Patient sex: F
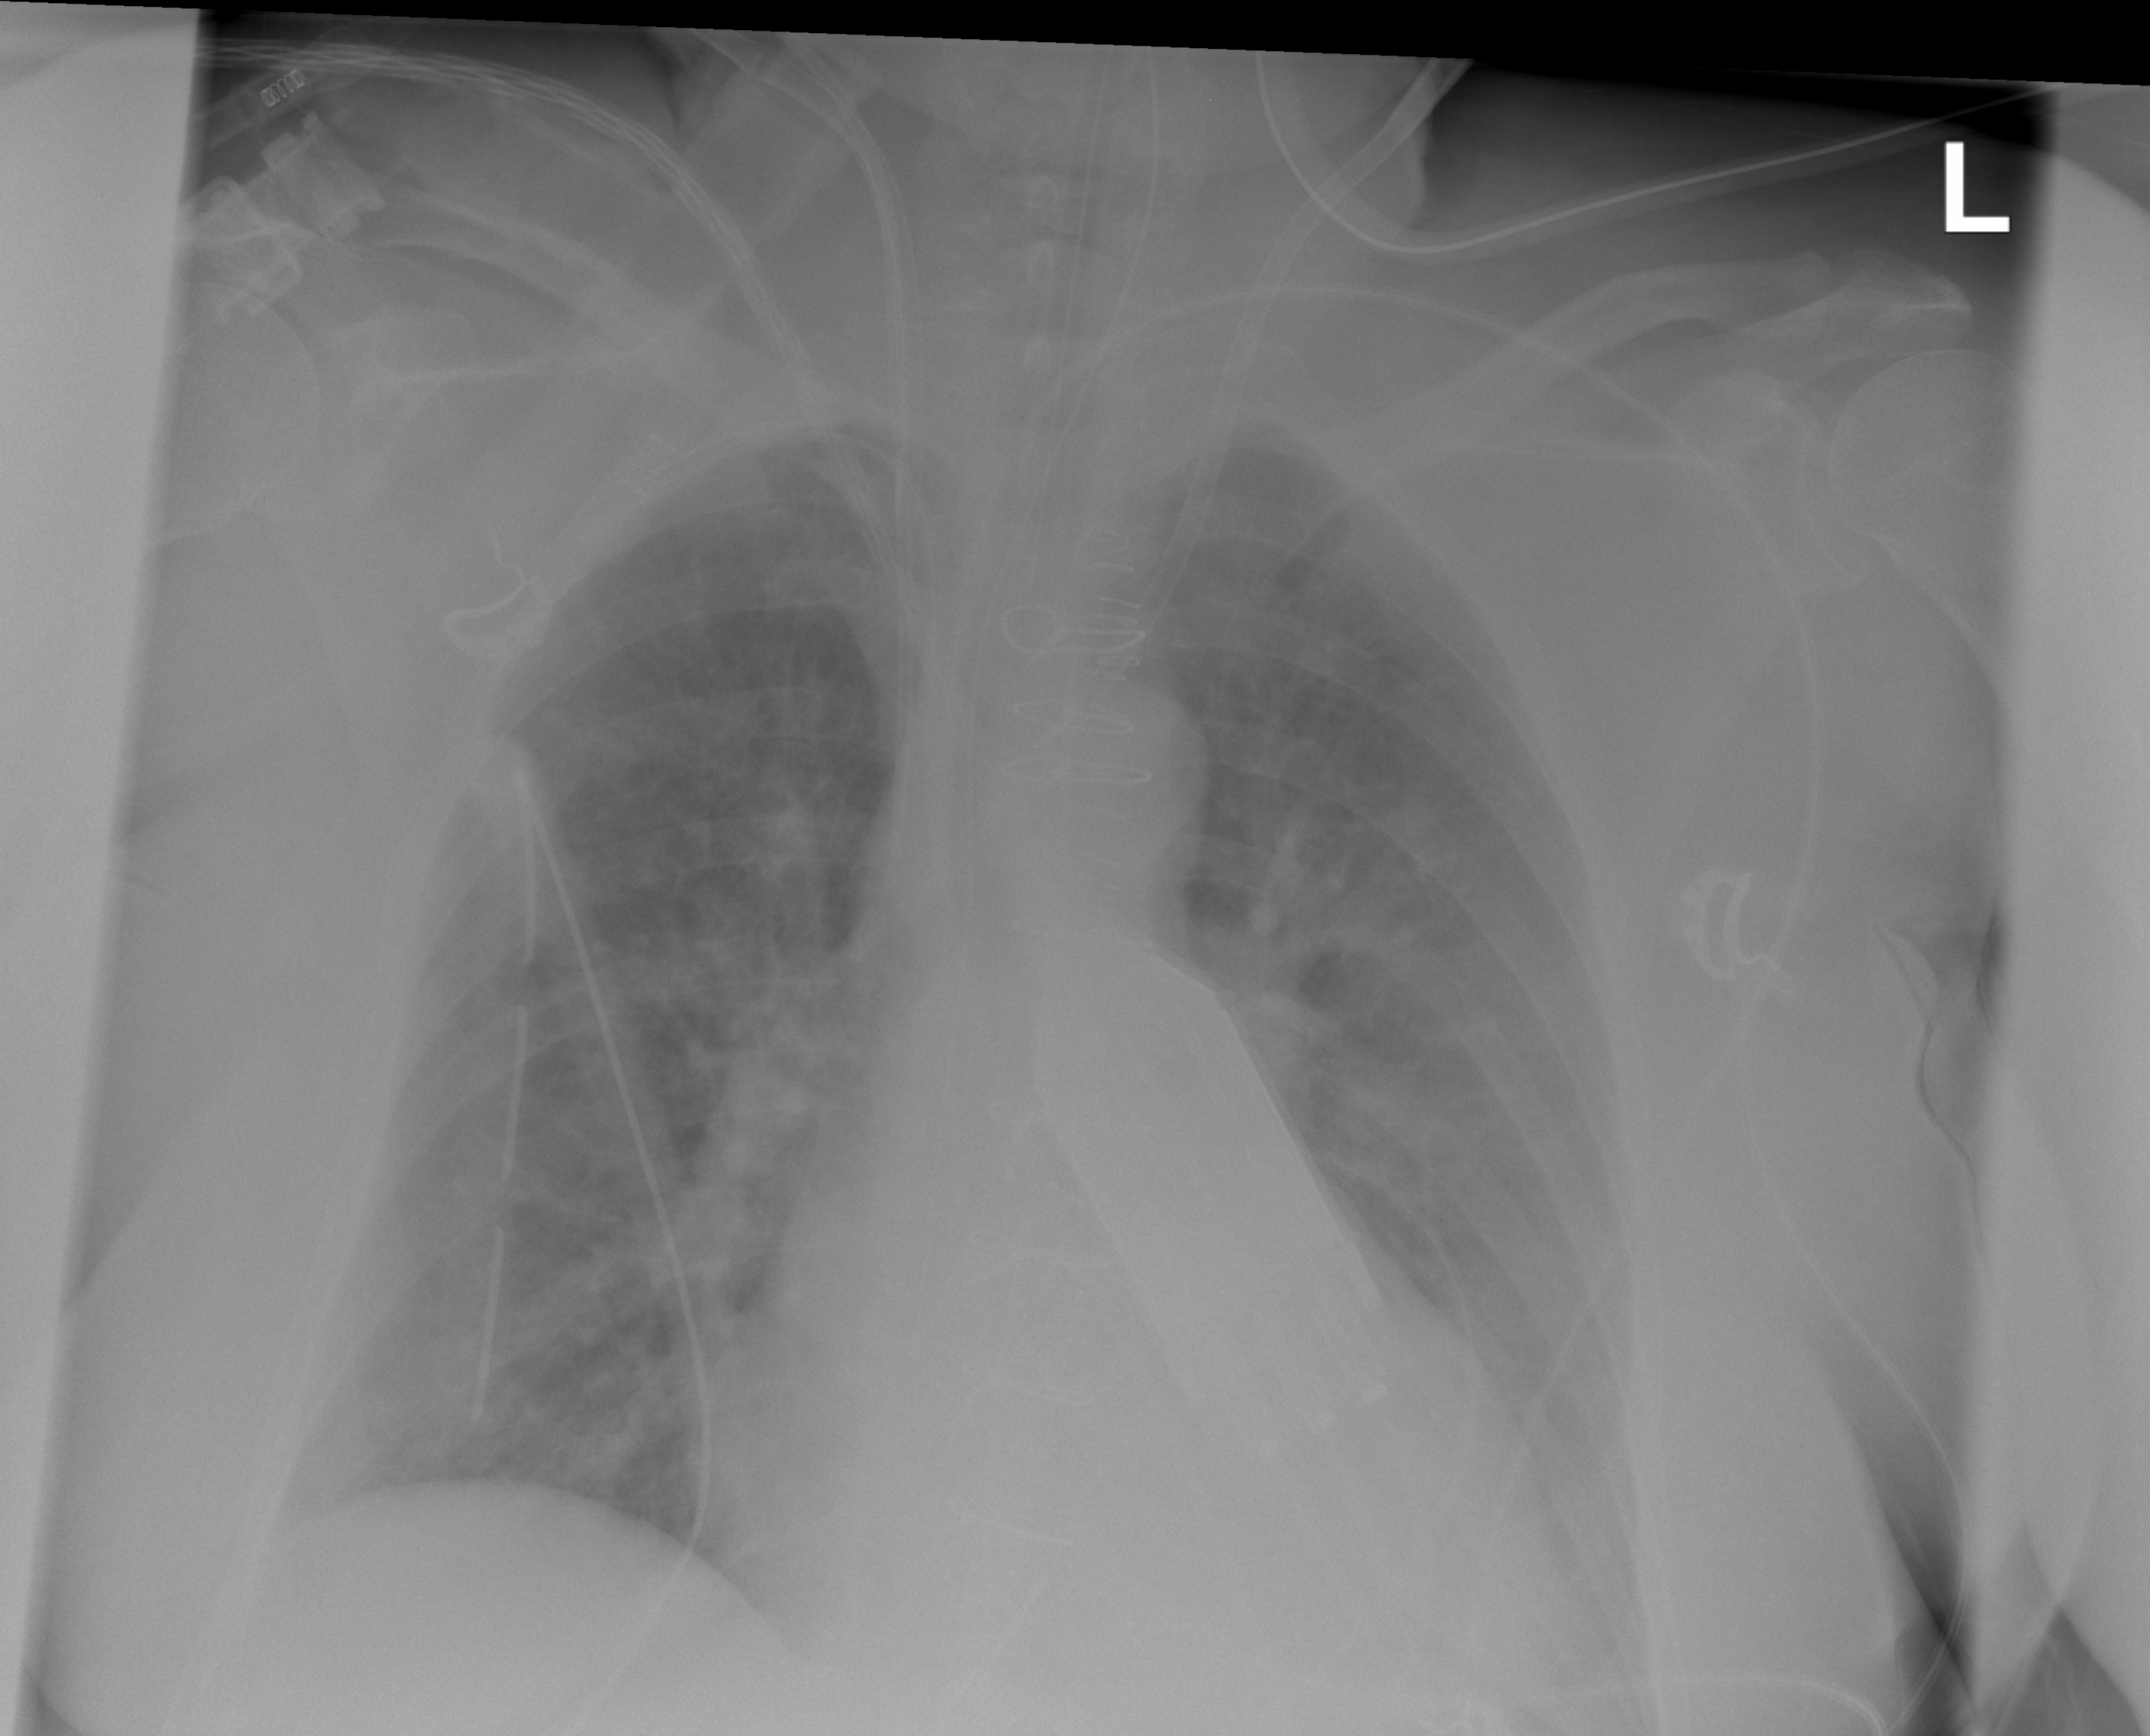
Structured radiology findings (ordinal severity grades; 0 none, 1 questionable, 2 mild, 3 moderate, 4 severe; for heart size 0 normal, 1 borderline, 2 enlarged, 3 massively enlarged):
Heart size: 0
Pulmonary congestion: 3
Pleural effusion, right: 0
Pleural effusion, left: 2
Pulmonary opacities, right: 2
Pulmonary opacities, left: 2
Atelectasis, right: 2
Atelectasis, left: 2